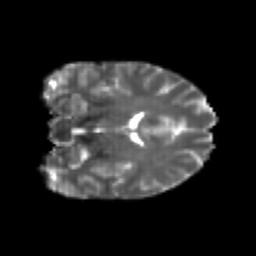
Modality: T2w
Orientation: coronal
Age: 22
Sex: female
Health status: healthy
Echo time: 0.074 s